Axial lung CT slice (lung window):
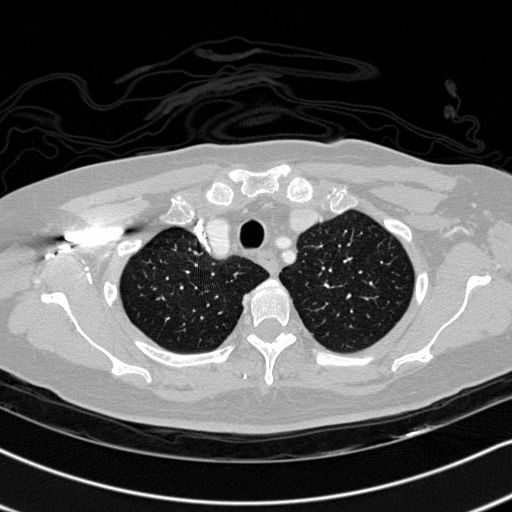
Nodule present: no